Question: I'm receiving this error when uploading my archive file. I have tried a lot of things and don't know what's going on.
Also there are not similar issues in the web.
Errors are:
'''
Destination: Disk quota exceeded (5)
iTunes Store Operation Failed error: 122 (51)
'''

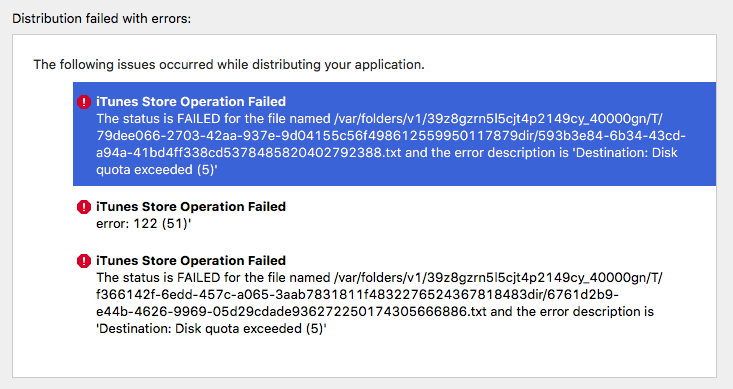
Answer: You should <URL> your *.ipa and fix the real problem.
In my case it was
> Invalid App Store Icon. The App Store Icon in the asset catalog in
'***.app' can't be transparent nor contain an alpha channel.
<URL>